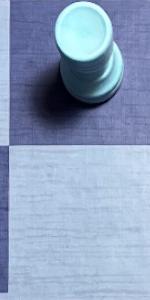
Label: Empty